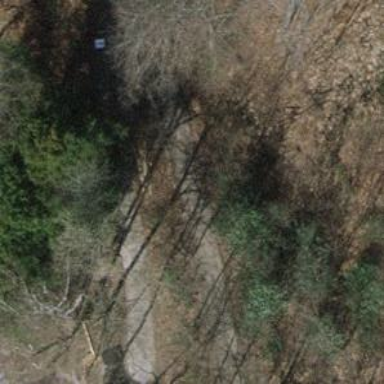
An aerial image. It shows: Gravel path with excellent visibility for trails.